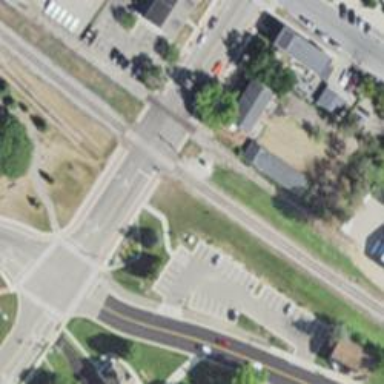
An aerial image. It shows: Railway crossing.